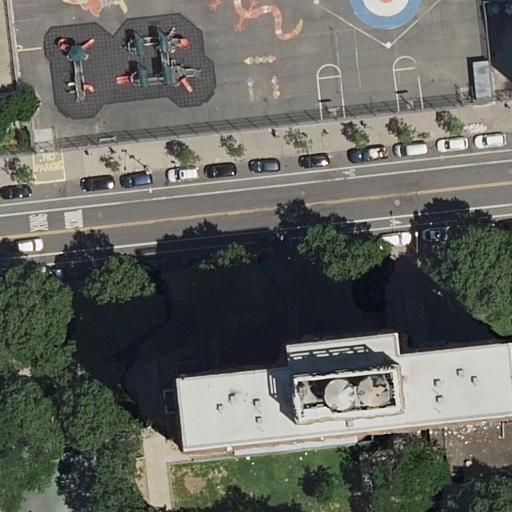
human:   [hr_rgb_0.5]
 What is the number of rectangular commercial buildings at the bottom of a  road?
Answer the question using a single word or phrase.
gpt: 0

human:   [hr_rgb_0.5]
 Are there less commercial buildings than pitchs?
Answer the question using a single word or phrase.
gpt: yes

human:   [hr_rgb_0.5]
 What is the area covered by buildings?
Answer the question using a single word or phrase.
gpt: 2163m2

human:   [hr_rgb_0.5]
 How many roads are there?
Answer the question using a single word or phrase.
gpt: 2

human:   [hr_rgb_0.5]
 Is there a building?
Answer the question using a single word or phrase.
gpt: yes

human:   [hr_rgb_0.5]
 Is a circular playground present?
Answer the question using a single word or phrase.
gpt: no

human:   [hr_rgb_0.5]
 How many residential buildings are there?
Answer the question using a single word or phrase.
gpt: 1

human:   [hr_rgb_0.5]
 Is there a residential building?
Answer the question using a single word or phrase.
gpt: yes

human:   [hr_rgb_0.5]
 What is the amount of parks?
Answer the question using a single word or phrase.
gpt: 1

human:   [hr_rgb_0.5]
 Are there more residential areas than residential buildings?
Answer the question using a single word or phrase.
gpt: no

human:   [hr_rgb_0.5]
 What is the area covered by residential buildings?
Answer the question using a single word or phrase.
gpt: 1201m2

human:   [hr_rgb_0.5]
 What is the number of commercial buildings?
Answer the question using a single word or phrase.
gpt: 0

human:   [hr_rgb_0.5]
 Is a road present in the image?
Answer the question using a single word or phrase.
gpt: yes

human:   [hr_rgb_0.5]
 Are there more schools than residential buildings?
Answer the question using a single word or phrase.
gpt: yes

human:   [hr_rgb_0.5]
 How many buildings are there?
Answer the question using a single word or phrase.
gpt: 2

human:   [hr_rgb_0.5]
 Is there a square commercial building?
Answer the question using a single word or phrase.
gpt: no

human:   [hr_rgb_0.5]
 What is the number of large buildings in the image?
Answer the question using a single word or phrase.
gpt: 2

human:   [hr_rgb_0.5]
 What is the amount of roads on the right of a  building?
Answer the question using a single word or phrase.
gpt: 2

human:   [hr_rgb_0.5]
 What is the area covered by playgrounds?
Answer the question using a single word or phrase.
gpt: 24m2

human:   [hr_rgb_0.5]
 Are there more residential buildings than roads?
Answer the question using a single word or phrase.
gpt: no

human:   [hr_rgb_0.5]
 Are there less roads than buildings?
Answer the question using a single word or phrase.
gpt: no

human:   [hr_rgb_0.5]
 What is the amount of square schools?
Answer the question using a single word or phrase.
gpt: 0

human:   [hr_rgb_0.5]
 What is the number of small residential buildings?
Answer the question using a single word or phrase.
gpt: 0

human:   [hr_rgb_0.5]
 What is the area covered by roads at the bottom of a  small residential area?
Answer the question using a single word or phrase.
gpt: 0m2

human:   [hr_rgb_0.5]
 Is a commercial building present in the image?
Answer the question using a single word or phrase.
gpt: no

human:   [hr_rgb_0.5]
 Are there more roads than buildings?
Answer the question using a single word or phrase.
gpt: no

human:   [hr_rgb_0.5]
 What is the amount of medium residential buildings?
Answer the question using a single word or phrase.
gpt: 0

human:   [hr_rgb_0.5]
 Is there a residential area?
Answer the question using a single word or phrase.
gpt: yes

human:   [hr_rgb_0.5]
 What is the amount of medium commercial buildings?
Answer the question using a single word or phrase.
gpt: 0

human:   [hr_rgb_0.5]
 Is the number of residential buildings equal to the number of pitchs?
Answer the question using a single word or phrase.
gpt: yes

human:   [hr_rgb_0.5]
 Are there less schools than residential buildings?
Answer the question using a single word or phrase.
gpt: no

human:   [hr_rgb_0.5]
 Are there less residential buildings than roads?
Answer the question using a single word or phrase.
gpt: yes

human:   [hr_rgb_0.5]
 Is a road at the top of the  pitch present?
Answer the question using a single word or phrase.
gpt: yes

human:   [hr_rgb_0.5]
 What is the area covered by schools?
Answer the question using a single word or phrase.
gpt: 2583m2

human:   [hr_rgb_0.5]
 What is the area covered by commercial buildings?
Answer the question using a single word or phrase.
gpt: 0m2

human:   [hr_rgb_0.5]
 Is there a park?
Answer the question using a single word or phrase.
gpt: yes

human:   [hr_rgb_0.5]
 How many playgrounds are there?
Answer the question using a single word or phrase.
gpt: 1

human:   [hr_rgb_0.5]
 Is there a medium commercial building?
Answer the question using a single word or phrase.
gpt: no

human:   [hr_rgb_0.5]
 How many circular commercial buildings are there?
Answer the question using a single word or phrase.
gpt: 0

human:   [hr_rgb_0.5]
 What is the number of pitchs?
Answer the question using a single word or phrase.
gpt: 1

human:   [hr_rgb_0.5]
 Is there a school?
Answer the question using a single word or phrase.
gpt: yes

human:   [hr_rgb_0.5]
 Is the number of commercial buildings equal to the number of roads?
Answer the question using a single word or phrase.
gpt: no

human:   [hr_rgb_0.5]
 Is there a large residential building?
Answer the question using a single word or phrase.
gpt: yes

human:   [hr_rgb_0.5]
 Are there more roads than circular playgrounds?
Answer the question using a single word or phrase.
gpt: yes

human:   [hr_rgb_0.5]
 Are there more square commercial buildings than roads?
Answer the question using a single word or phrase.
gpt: no

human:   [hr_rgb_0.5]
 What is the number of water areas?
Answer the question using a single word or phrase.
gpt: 0

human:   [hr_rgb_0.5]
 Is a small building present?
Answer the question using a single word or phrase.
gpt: no

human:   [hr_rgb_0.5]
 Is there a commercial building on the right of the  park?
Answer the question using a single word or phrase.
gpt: no

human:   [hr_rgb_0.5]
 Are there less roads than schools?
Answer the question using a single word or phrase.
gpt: no

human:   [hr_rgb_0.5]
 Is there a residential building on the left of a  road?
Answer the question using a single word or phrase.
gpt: no

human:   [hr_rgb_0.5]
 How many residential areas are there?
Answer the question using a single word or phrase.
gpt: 1

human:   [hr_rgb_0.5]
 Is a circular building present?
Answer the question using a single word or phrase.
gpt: no

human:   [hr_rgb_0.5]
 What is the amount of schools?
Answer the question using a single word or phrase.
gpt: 2

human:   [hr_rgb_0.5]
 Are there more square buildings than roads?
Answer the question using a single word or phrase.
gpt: no

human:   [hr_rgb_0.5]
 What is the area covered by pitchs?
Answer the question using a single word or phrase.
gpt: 37m2

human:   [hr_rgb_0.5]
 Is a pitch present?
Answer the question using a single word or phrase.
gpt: yes

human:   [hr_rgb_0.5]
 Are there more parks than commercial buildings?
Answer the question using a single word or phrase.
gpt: yes

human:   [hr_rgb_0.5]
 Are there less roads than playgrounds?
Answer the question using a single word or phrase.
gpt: no

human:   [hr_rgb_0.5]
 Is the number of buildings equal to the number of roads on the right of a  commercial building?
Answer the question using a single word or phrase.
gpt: no

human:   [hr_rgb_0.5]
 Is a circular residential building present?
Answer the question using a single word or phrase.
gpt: no

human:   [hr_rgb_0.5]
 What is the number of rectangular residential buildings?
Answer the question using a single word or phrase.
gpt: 0

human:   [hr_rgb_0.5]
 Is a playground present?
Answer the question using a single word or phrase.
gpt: yes

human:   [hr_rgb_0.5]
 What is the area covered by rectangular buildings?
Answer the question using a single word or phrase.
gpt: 962m2

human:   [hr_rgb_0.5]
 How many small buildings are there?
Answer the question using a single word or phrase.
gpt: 0